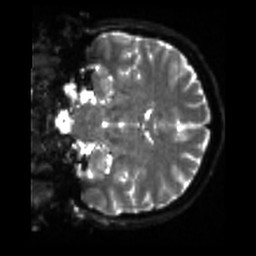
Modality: sbref
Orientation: coronal
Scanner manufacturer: siemens
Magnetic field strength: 3 T
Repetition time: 4 s
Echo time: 0.0594 s